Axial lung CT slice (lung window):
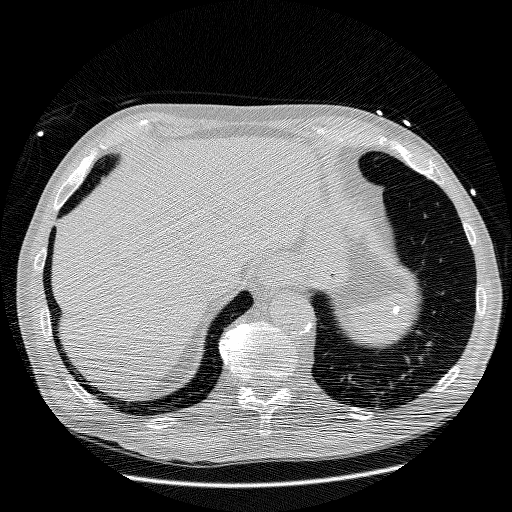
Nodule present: no